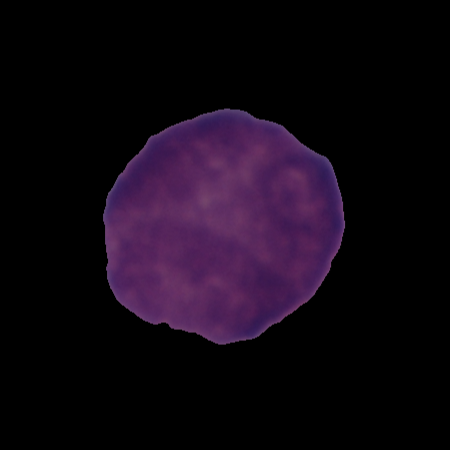
Label: cancer